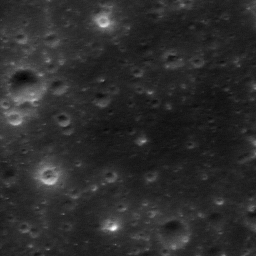
Host type: background_regolith
Lunar coordinates: latitude nan, longitude nan